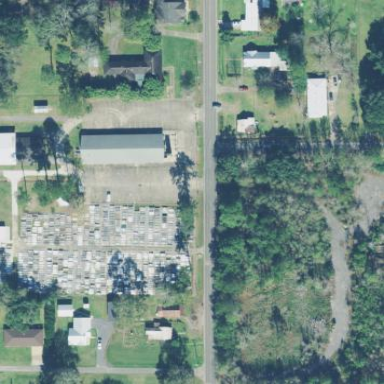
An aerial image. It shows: Cemetery.